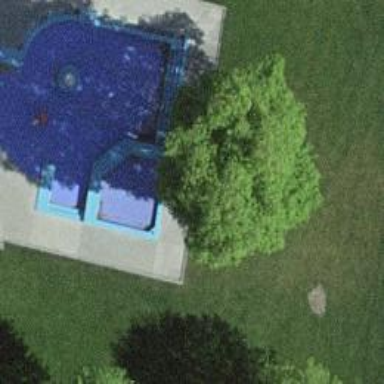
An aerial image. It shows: Outdoor swimming pool in leisure land area.